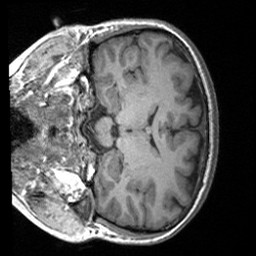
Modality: T1w
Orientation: coronal
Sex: female
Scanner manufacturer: siemens
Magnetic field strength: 3 T
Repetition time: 1.9 s
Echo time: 0.00252 s